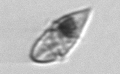
Label: Gyrodinium